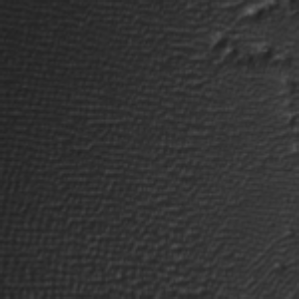
Label: frost